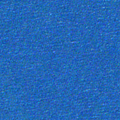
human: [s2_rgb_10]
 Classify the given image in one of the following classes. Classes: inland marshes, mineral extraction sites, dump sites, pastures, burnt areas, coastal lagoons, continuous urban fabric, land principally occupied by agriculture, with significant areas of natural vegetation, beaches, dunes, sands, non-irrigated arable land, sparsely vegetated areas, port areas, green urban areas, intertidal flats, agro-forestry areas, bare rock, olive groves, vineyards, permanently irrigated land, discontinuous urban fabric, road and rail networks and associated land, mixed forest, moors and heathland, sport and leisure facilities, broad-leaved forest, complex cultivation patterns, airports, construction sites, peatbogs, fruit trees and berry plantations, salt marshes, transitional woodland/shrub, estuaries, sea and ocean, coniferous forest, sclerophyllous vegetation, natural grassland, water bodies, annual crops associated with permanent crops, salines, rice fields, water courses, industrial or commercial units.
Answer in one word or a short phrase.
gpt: sea and ocean